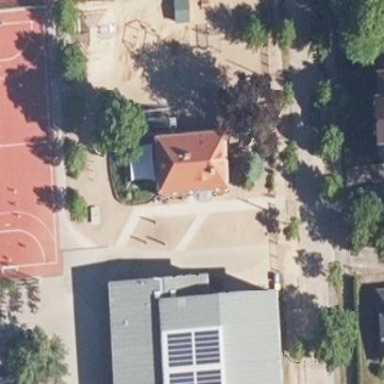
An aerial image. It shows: Playground area for leisure activities on the land.